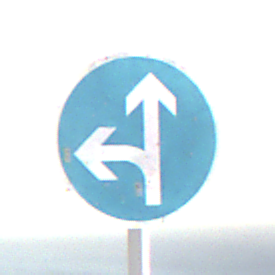
Verkehrszeichen: VorgeschriebeneFahrtrichtungGeradeausOderLinks
Umgebung: Outdoor, RoadRail
Tageszeit: SunriseSunset
Wetter: PartlyCloudy
Licht: Natural
Jahreszeit: NotSpecified
Kontrast: HighContrast